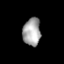
Tissue: prostate
Cell type: Epithelial cells
Senescence score: 0.3299
Nuclear area (px): 479
Mean DAPI intensity: 167.411